Question: Html
'''
<nav class="dropdown">
<a href="#css">CSS</a>
<section class="drop-right align-middle">
<a href="#grid">grid</a>
<a href="#typography">typography</a>
<a href="#code">code</a>
<a href="#tables">tables</a>
<a href="#forms">forms</a>
<a href="#buttons">buttons</a>
<a href="#images">images</a>
</section>
</nav>
'''
Less
'''
&.dropdown {
position: relative;
> section {
position: absolute;
display: none;
min-width: 14rem;
background: @matteBlack;
&.drop-right {
left: 100%;
top: 0;
&.align-middle {
margin-top: -50%;
}
}
.clear();
}
&:hover {
> section {
display: block;
}
}
}
.clear() {
&:after {
content: "";
display: table;
clear: both;
}
}
'''
I'm trying to get a middle aligned drop right but the margin-top isn't working as expected. I expect the margin-top to be half its height. But no matter what any other value is (I have changed the left and height), margin-top remains as -109.75px. Here is an example of the computed values.

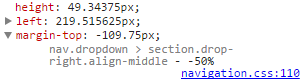
Answer: I found the solution <URL>;'. 25px being the height of the item you hover over to cause the dropdown. Now I have an almost completely centered drop right.